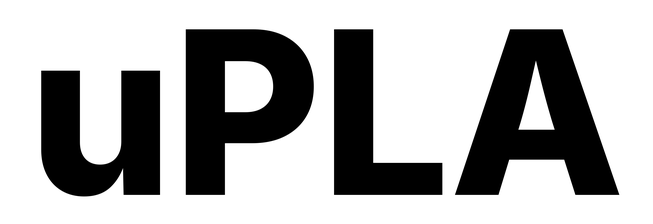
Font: Inter_ExtraBold